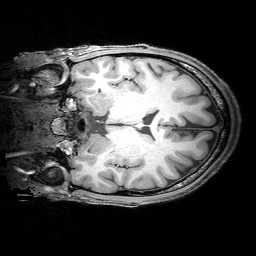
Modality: T1w
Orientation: coronal